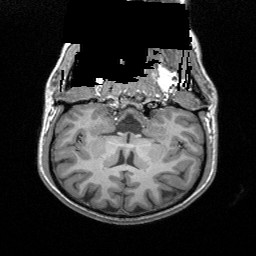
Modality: T1w
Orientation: sagittal